This continuous-wavelet-transform scalogram was computed from a bearing vibration snapshot. Classify the bearing condition as one of: normal, inner_race, outer_race, ball.
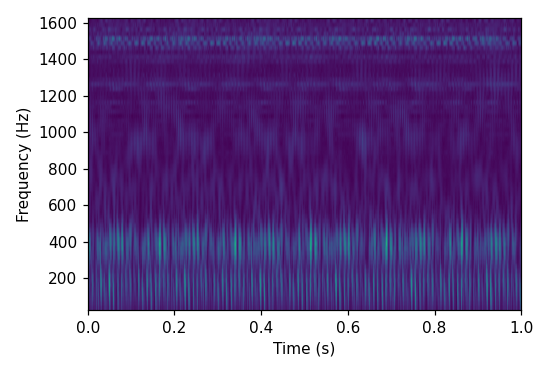
Answer: outer_race